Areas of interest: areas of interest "Suqian Grain Logistics Development Co., Ltd."
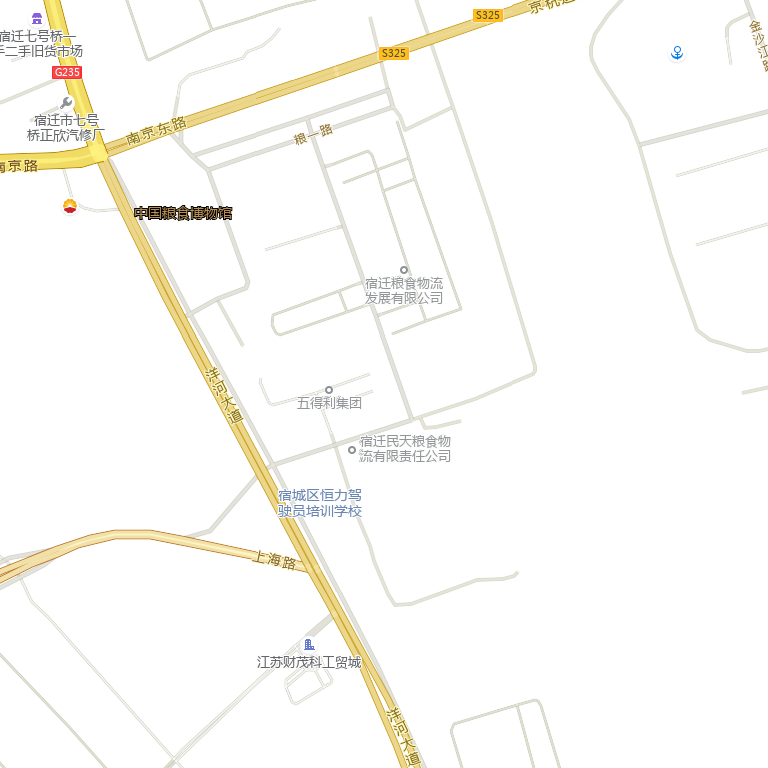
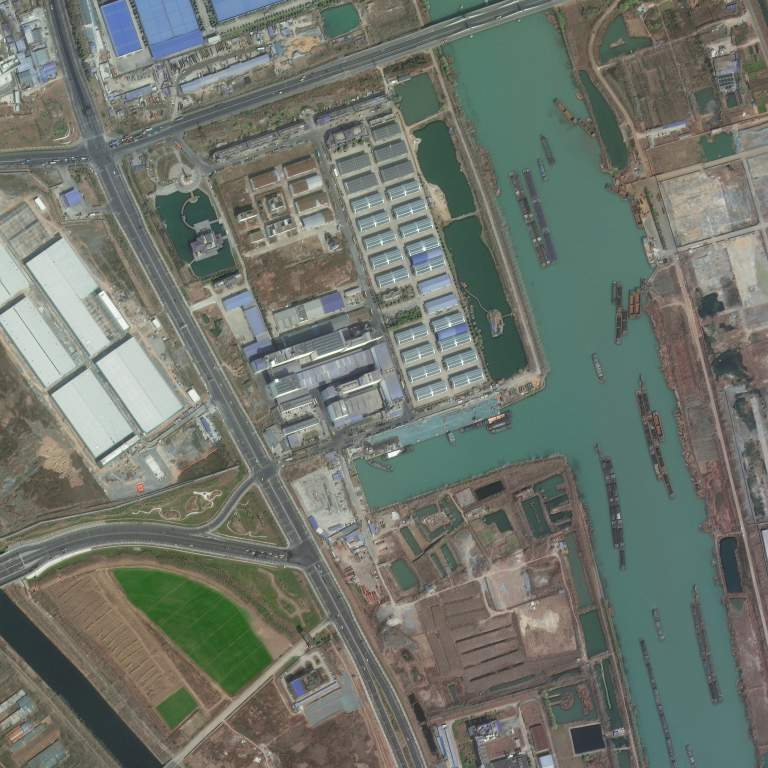